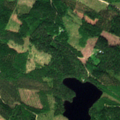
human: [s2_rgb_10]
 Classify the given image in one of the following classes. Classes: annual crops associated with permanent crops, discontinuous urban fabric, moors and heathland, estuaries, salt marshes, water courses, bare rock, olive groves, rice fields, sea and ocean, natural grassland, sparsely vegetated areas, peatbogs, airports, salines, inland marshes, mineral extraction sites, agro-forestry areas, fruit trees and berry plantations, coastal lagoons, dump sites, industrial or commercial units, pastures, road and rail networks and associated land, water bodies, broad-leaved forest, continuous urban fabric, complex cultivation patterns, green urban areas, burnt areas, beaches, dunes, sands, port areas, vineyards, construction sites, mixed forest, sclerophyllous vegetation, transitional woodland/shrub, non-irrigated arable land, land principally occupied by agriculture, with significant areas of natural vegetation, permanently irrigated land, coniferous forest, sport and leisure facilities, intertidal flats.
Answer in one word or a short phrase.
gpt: coniferous forest, mixed forest, transitional woodland/shrub, water bodies